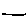
Label: line